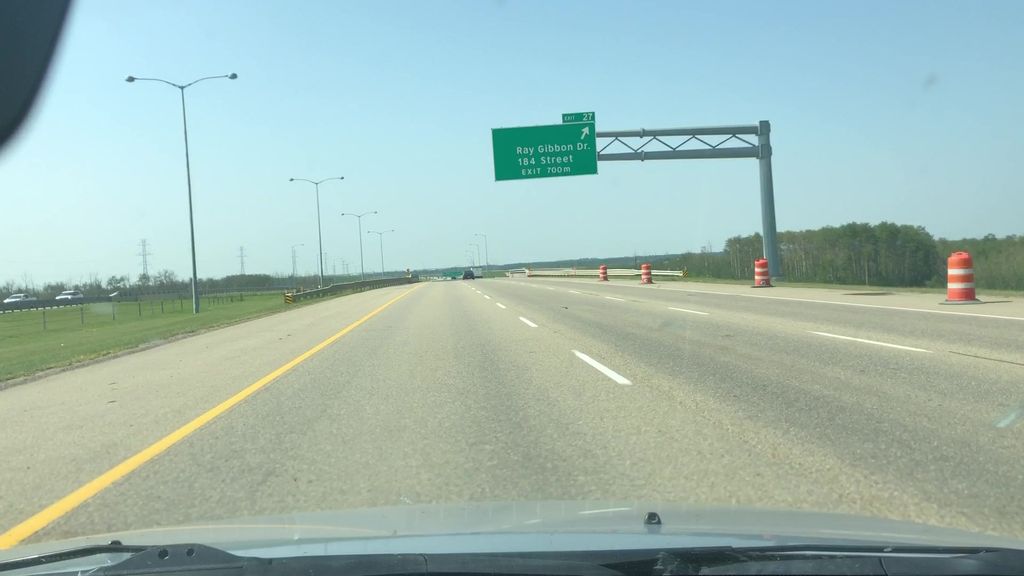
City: edmonton